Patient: sex F, age 60
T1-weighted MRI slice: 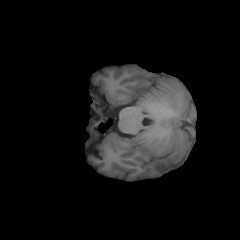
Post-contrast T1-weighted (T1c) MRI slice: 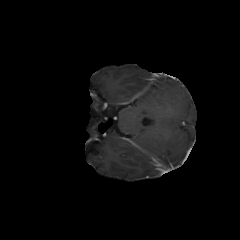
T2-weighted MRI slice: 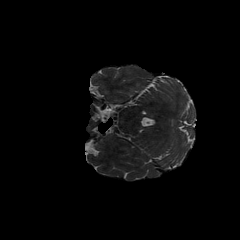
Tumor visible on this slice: no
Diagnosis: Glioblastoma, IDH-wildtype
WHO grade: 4